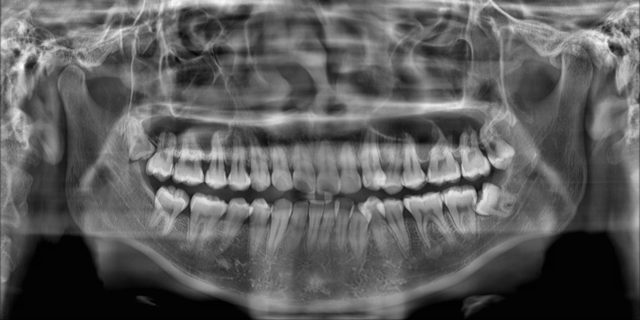
adult